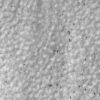
Label: not_dusty